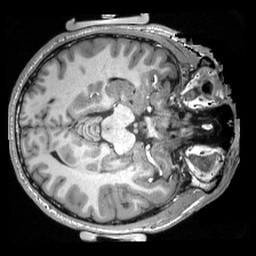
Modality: T1w
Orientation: axial